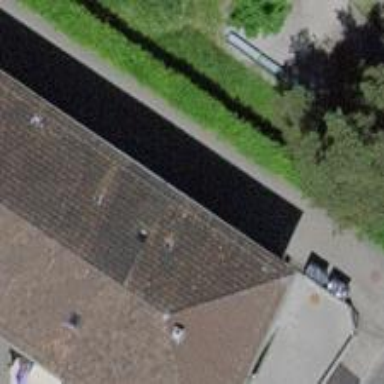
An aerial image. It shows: Gabled roof made of roof tiles on apartment building.